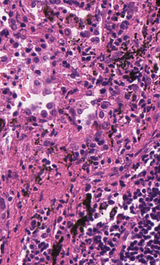
Tumor epithelial tissue: yes
Tumor-associated stroma tissue: yes
Normal tissue: no